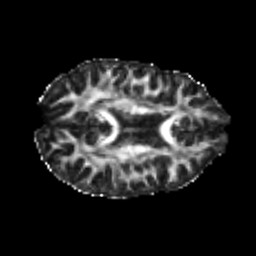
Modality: FA
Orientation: axial
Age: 25
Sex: female
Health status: healthy
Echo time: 0.074 s